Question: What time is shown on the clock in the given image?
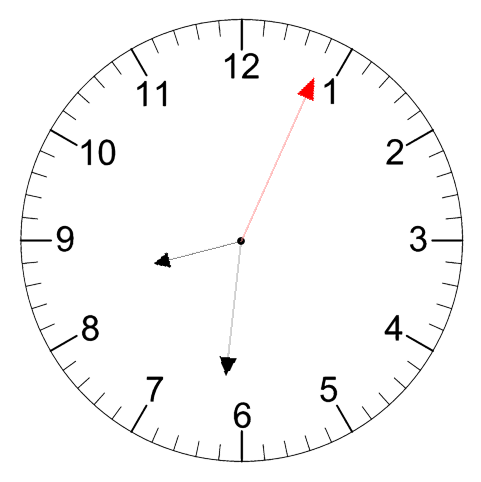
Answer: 08:31:04